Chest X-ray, AP view. Patient: 54 years old, sex M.
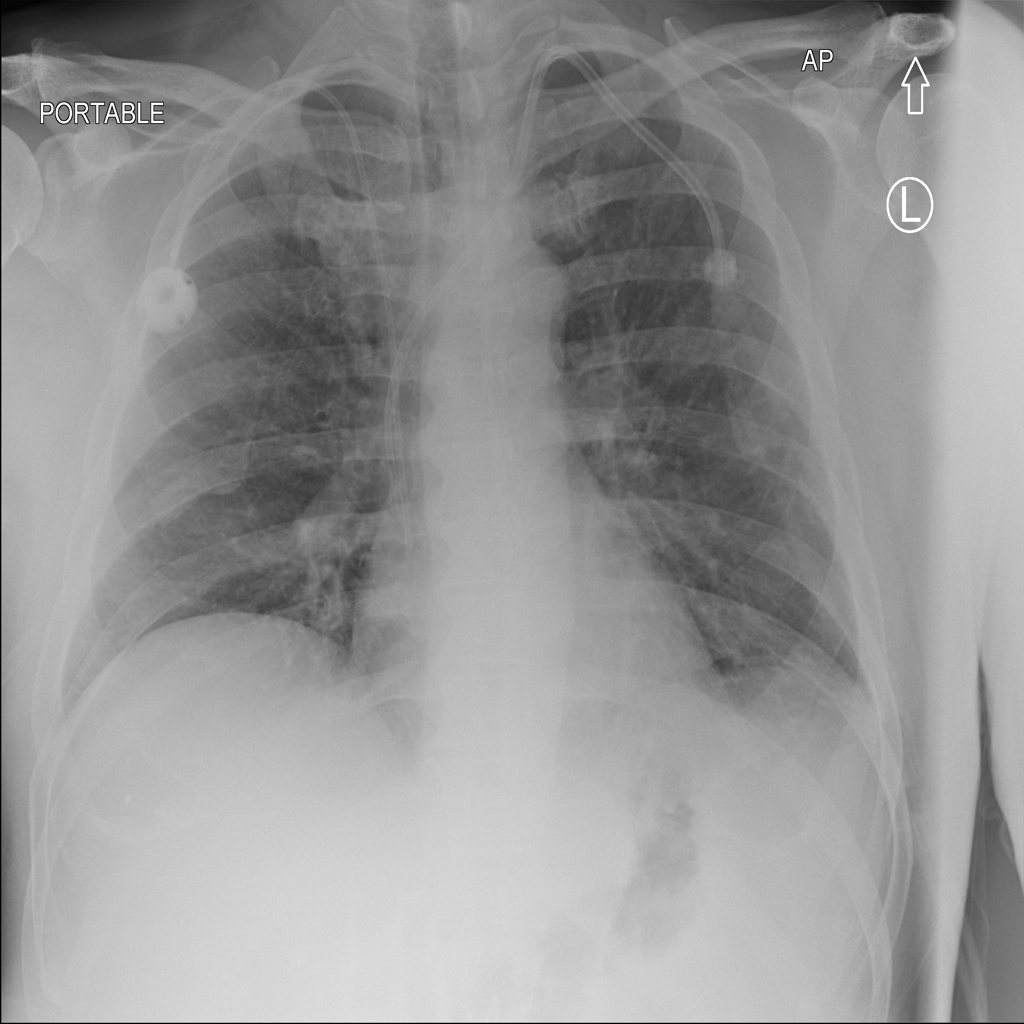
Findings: Effusion